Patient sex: M
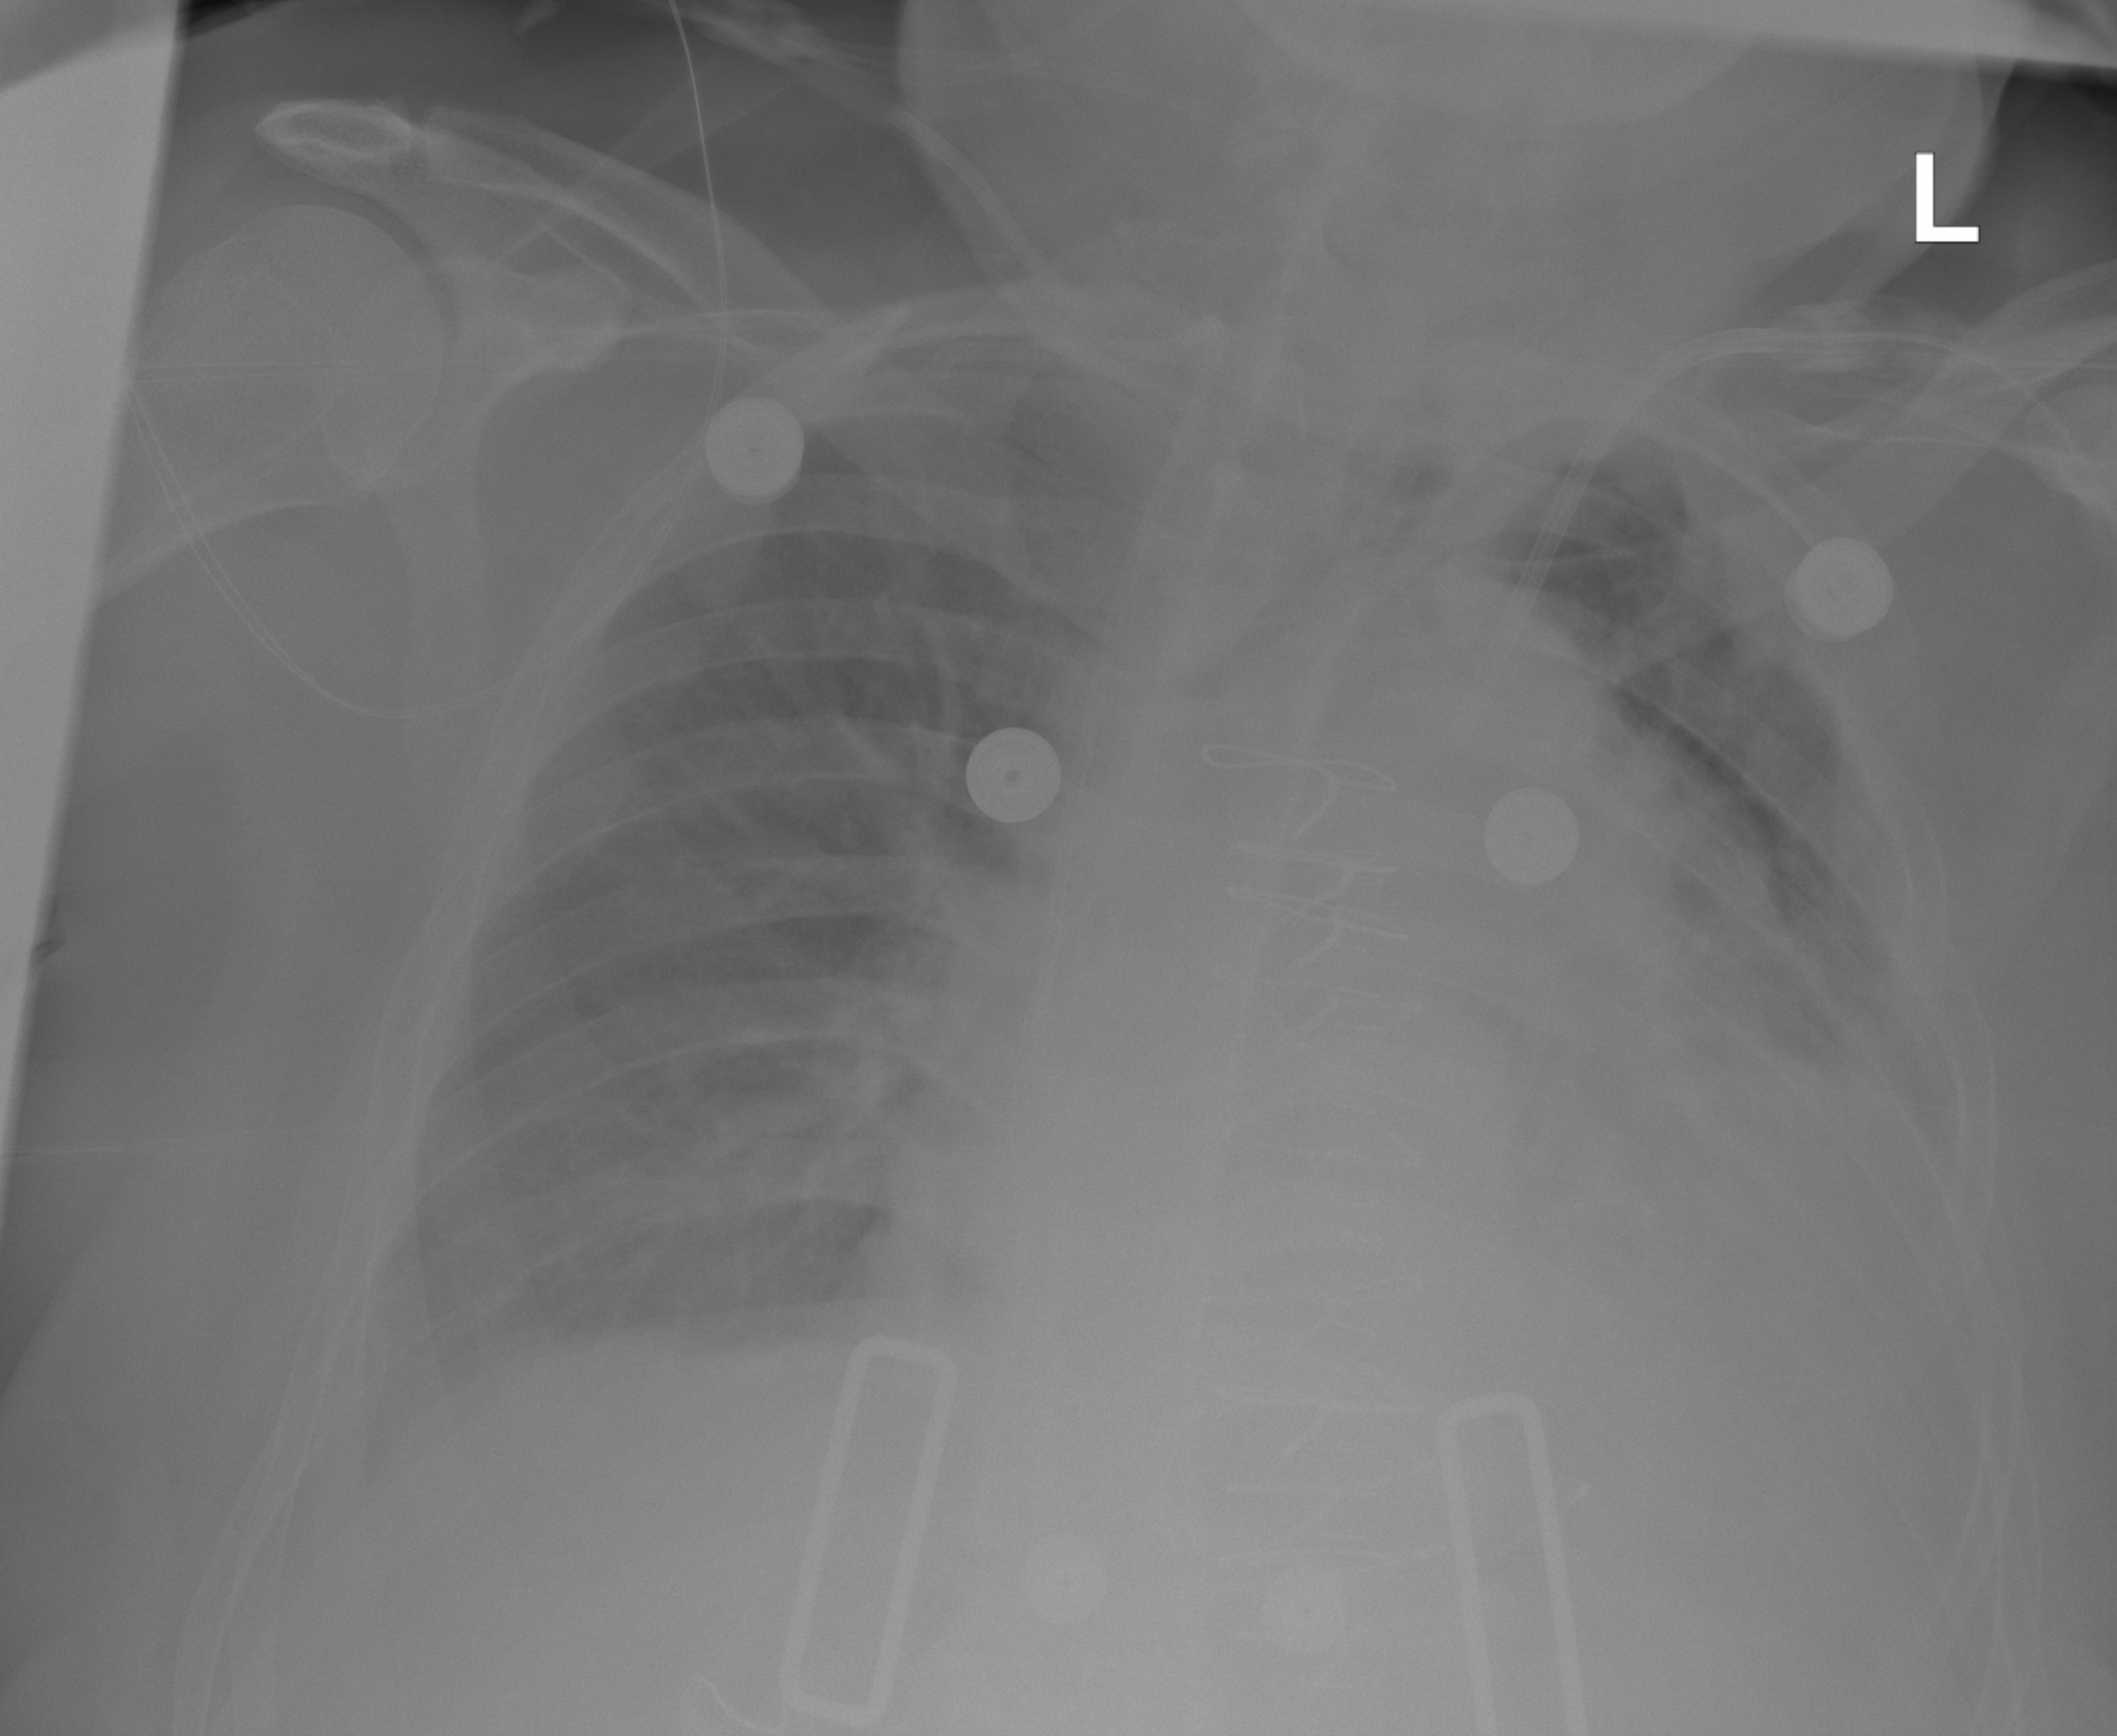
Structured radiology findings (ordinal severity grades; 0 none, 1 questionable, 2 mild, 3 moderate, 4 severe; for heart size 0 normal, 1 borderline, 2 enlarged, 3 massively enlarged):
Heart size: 2
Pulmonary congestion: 1
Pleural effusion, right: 1
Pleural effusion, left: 3
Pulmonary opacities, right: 0
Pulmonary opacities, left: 2
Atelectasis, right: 2
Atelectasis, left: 3